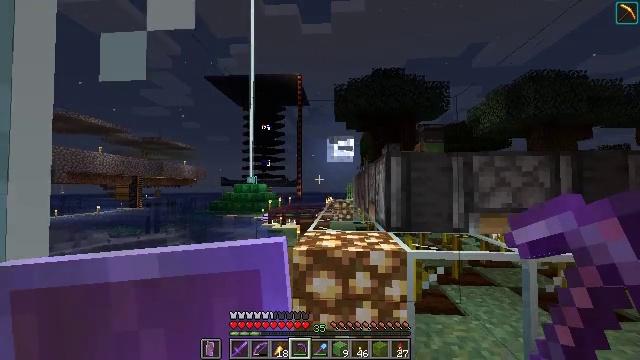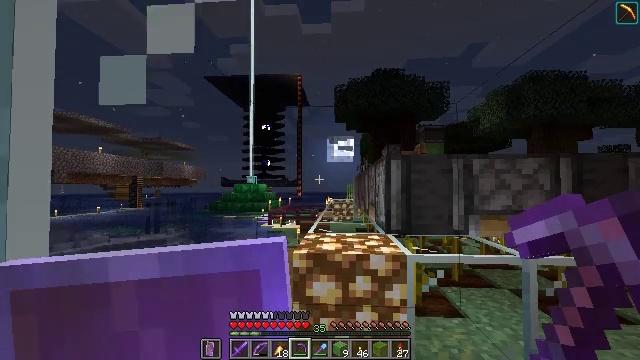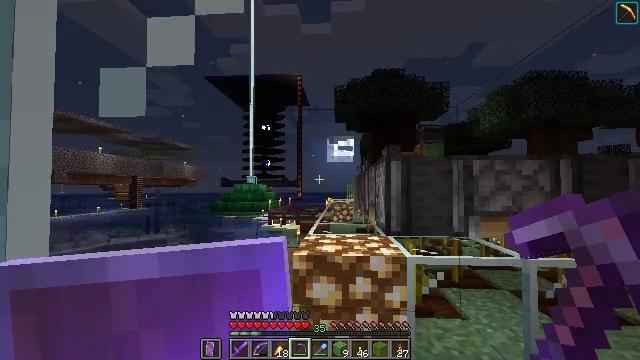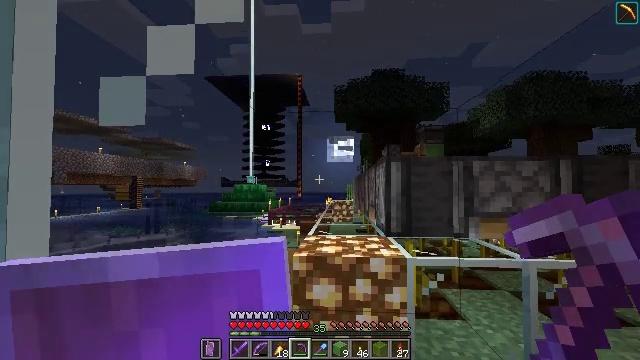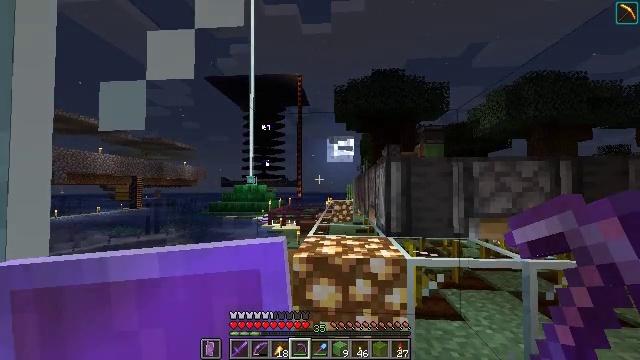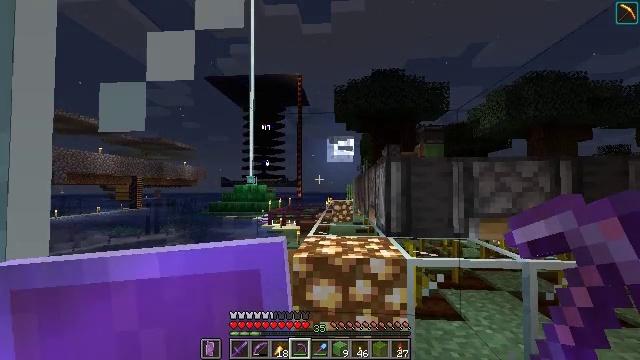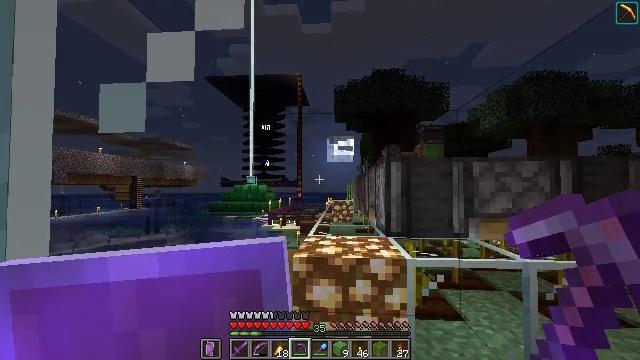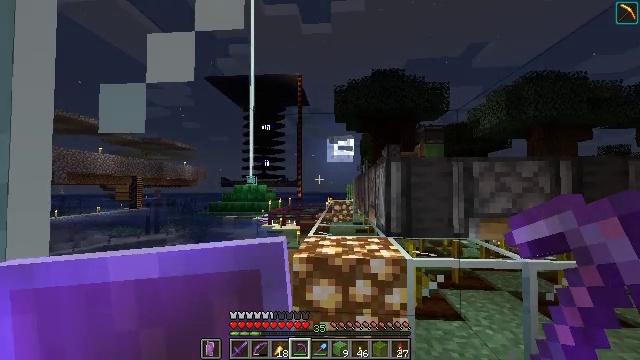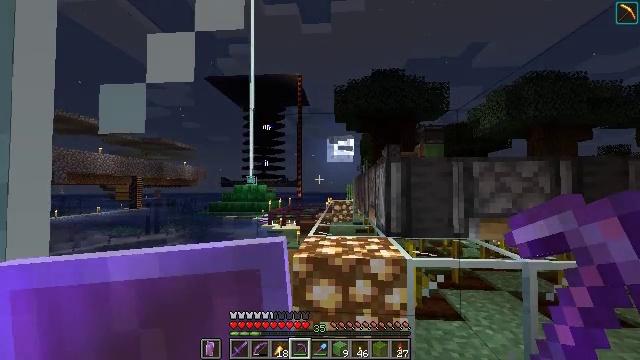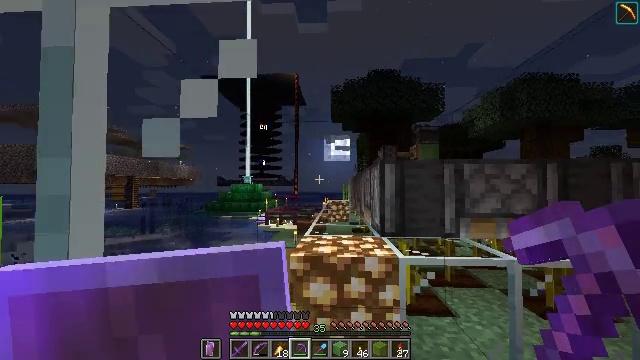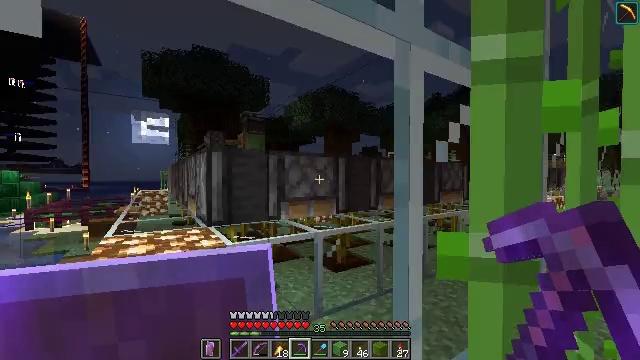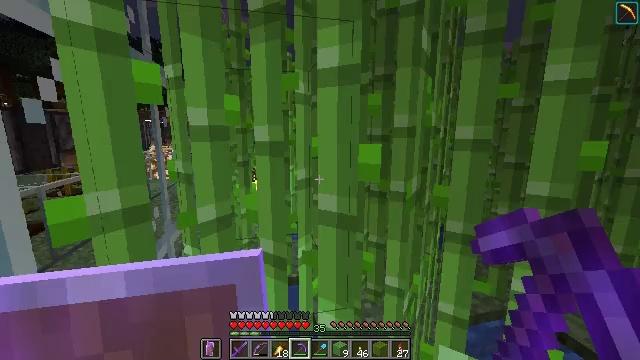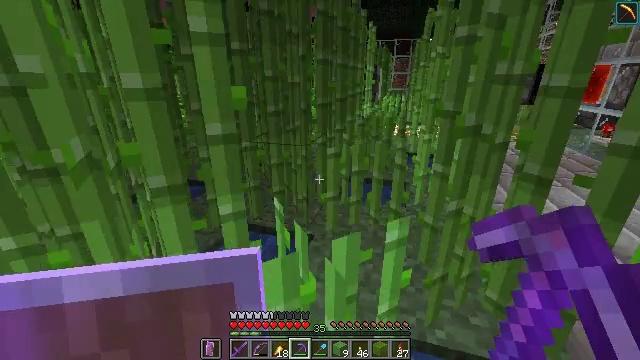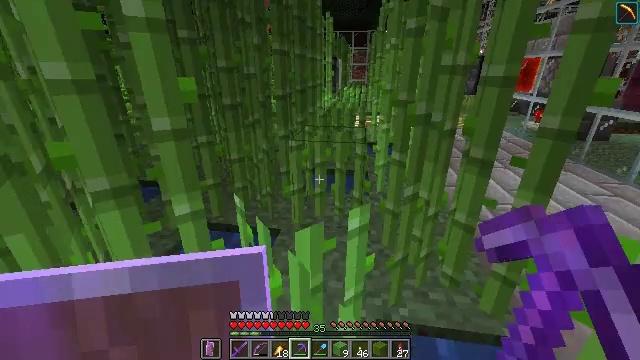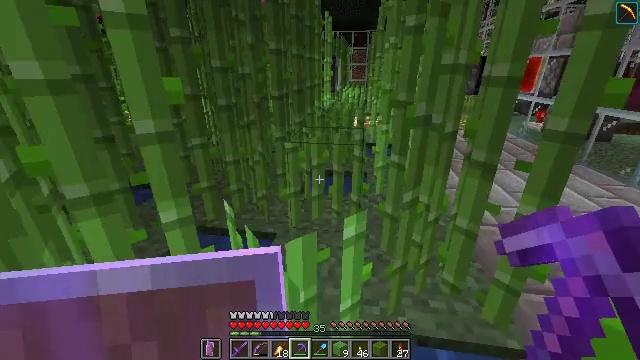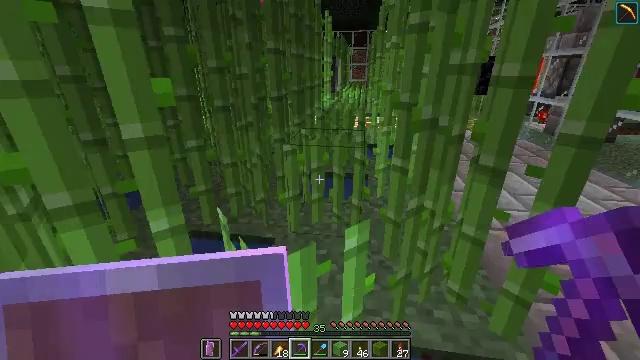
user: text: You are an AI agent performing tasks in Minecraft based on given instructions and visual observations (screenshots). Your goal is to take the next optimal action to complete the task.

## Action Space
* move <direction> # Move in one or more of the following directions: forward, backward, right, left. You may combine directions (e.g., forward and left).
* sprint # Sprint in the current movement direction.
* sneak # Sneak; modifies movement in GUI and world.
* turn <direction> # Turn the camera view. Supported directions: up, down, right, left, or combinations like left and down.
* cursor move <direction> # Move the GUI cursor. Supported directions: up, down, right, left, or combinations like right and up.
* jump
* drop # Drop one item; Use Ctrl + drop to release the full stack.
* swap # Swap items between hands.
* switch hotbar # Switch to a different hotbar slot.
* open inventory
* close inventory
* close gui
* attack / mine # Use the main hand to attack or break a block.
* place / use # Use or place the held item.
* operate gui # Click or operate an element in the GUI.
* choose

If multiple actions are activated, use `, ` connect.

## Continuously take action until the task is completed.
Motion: motion action
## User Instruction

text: Attack the observer device.
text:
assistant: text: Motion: no_op
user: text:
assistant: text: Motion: no_op
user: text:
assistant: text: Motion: no_op
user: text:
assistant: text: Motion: no_op
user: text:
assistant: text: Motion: no_op
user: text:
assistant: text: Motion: no_op
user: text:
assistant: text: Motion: no_op
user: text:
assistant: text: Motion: no_op
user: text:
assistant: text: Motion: move back
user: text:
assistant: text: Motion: move back, turn right and down
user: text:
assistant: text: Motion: move back, turn right and down
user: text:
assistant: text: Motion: turn right and down
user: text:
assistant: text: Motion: turn right and down
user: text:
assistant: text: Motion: move forward
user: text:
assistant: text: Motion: move forward
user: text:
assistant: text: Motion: move forward
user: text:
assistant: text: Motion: move forward
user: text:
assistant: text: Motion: move forward
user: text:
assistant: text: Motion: move forward
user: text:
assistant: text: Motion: move forward
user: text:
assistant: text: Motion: move forward
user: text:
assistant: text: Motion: move forward
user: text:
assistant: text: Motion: move forward
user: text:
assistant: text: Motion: move forward, turn right
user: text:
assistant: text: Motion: move forward, turn right
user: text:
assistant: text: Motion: move forward, turn right
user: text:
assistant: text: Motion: move forward
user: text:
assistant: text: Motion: move forward
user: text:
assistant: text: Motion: move forward
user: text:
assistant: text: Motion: move forward